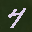
Label: 4